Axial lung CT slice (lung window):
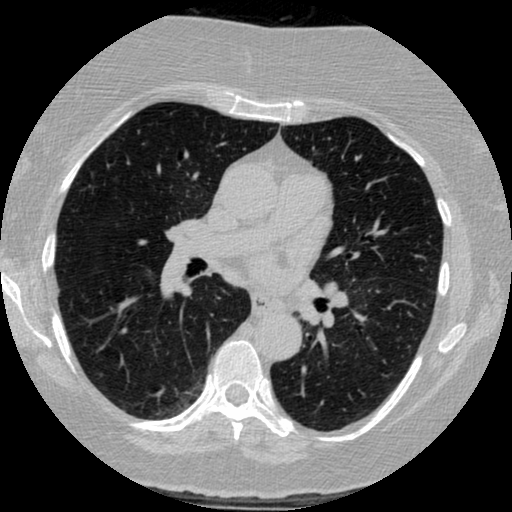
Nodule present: no